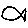
Label: fish